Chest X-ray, PA view. Patient: 60 years old, sex F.
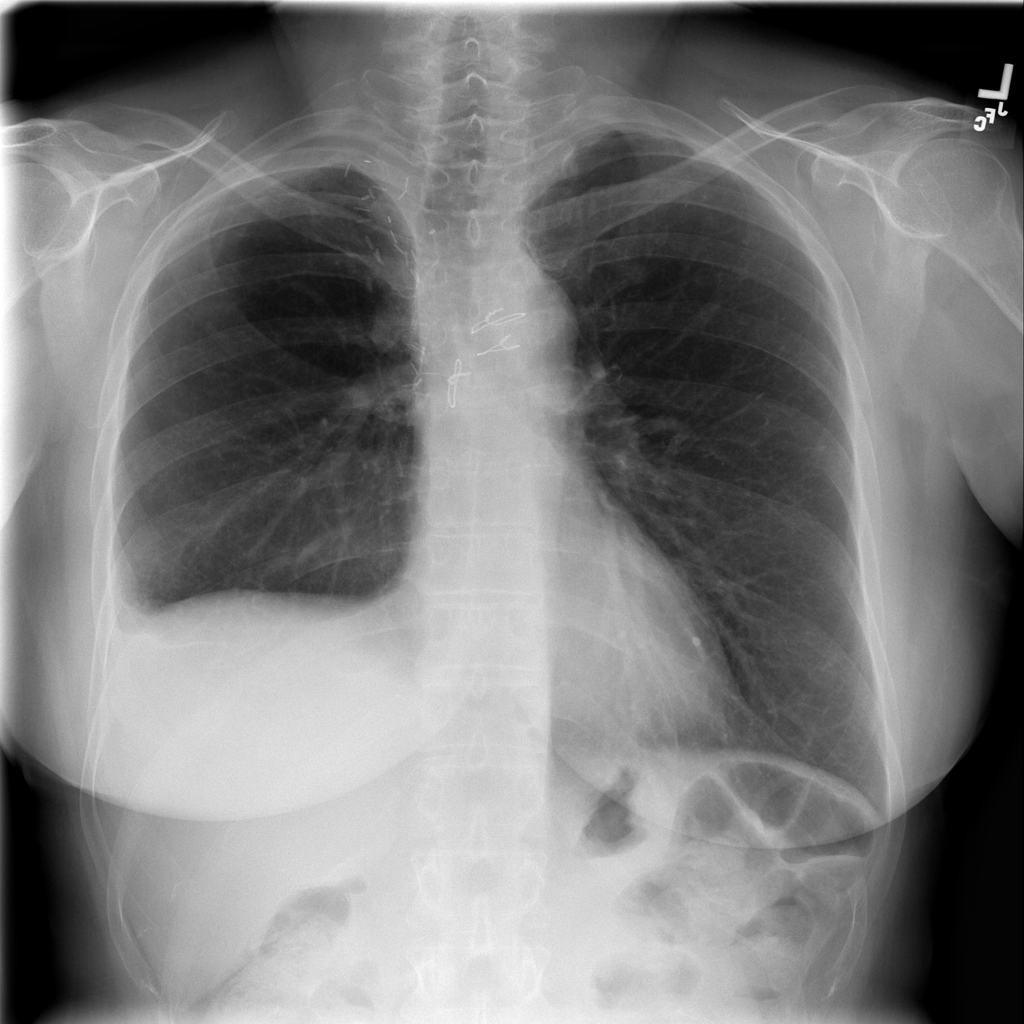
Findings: Fibrosis